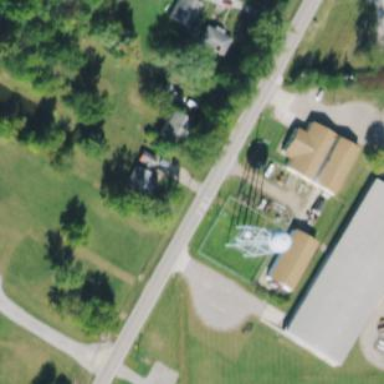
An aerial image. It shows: Water tower that is man-made.